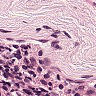
Metastatic tissue present: no